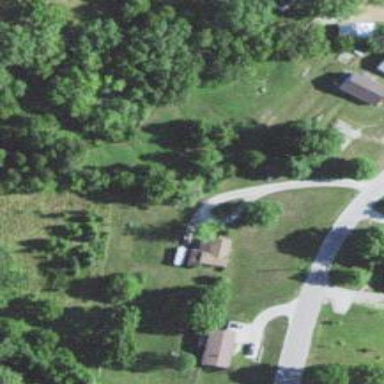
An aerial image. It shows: Driveway.